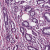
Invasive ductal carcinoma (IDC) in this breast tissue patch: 1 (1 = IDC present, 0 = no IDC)